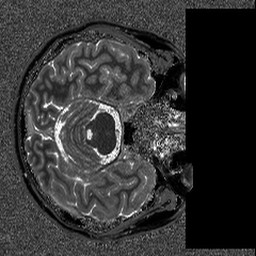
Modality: T1map
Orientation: axial
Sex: male